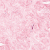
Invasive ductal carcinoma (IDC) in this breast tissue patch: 0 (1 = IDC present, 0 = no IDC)